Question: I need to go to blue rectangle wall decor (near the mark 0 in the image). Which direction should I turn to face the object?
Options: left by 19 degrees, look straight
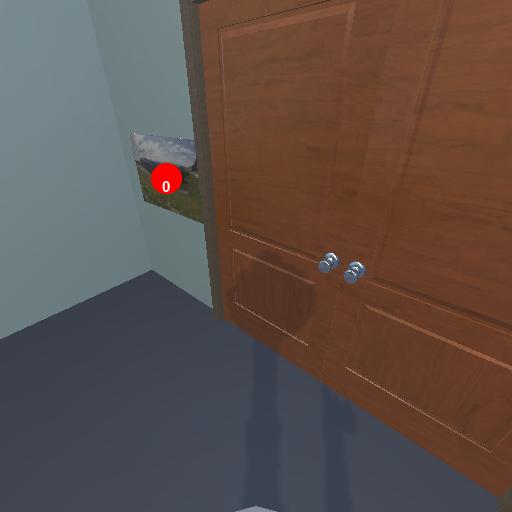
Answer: left by 19 degrees